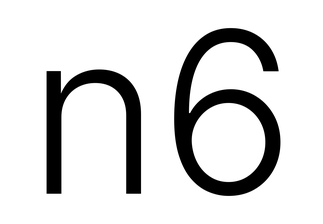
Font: Inter_Light